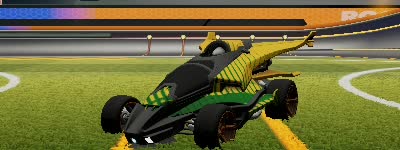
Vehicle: aftershock